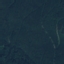
Label: Forest